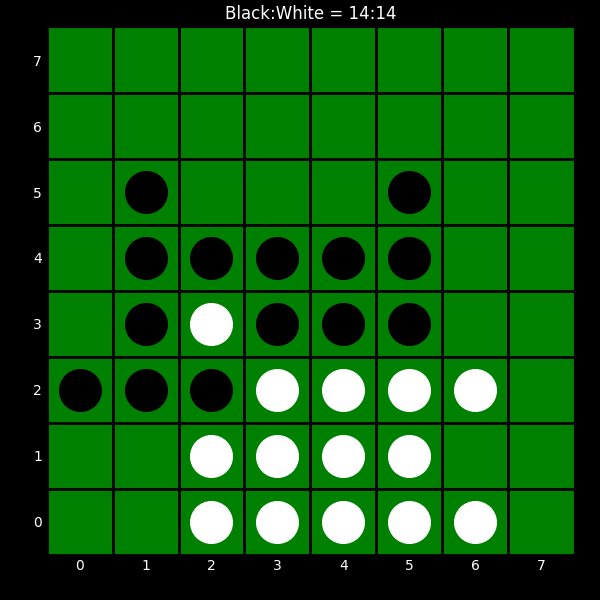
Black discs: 14
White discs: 14